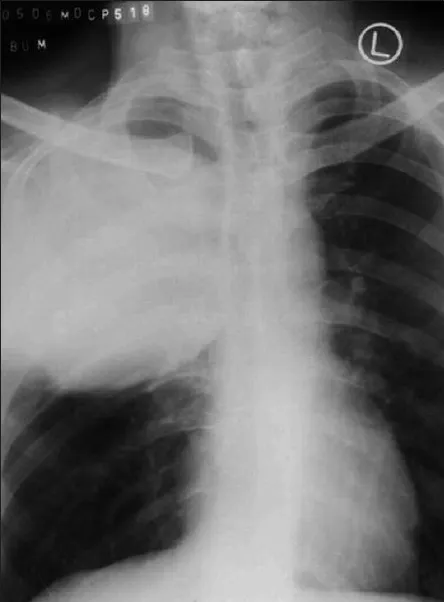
Chest radiograph showing the right mediastinal tumor.
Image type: radiology (x_ray)